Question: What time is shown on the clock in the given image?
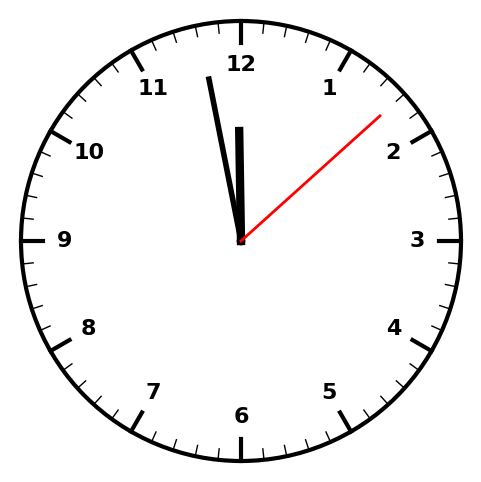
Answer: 11:58:08